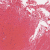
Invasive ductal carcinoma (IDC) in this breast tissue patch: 0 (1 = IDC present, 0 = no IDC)